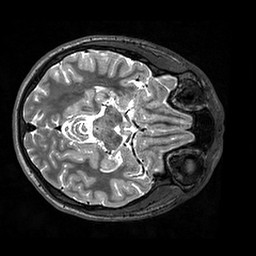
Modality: T2w
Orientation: axial
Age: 21
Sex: male
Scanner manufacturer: siemens
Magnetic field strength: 3 T
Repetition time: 3.2 s
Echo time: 0.564 s